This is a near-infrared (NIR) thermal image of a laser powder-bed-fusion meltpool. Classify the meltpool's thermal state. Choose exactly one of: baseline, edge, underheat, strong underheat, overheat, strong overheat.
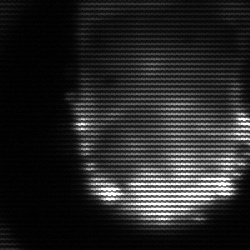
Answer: baseline